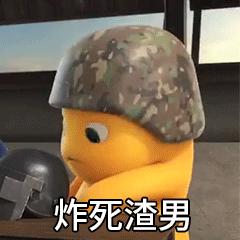
Label: nailong